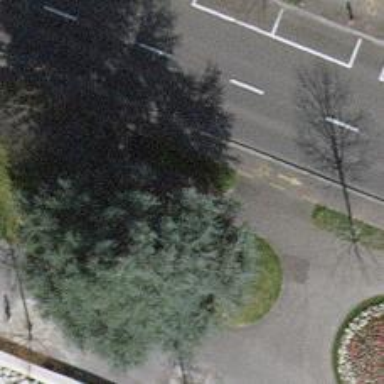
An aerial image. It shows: Avenue lined with trees.